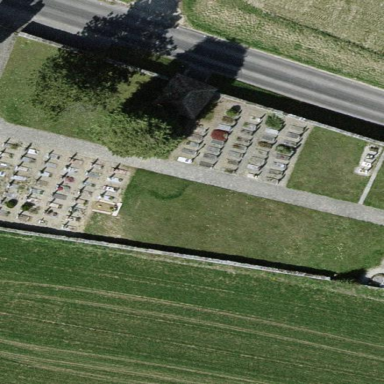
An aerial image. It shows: Cemetery.